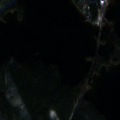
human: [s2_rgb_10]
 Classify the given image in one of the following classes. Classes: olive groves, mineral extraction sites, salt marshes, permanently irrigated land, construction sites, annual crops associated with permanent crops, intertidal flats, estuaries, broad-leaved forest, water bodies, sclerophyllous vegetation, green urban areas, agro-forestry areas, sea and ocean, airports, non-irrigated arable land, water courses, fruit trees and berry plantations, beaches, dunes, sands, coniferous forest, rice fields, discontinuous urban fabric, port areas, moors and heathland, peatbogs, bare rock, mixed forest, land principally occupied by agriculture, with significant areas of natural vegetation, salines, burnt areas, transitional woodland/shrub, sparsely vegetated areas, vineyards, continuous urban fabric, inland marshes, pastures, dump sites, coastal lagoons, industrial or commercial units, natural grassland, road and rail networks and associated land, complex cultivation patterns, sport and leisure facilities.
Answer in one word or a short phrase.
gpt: coniferous forest, water bodies